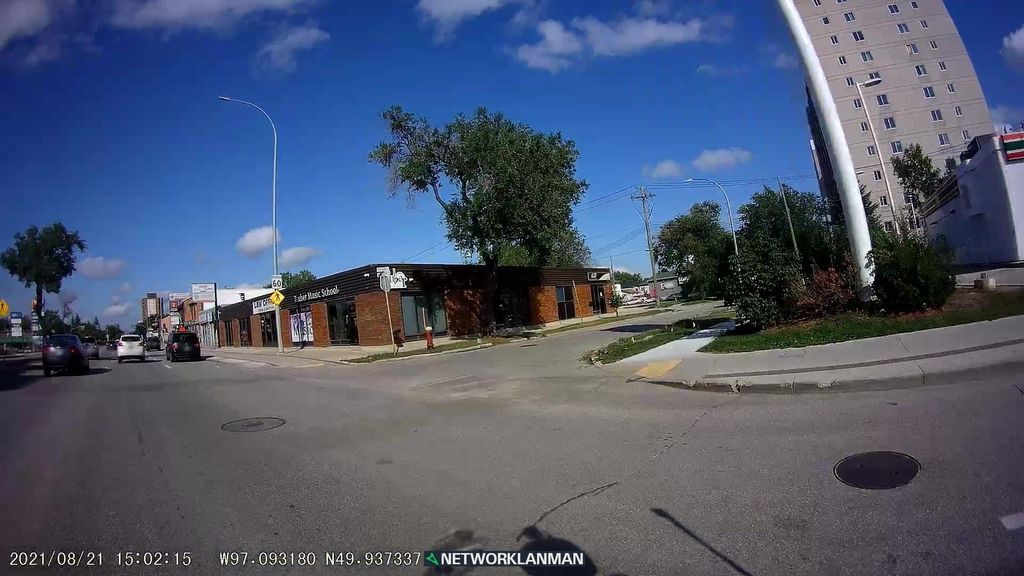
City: winnipeg